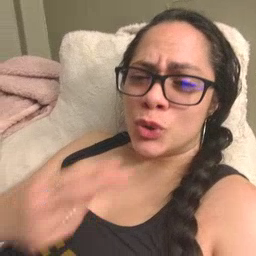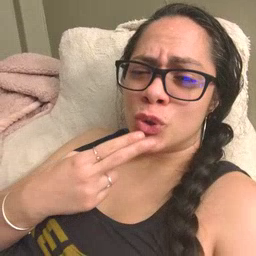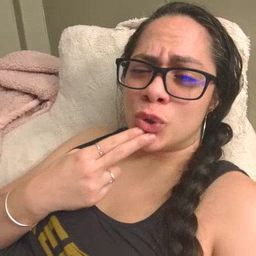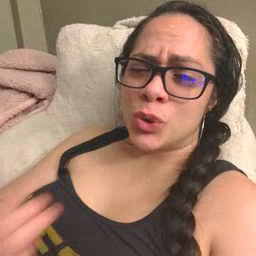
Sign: cute